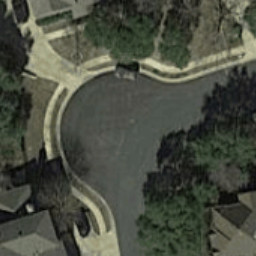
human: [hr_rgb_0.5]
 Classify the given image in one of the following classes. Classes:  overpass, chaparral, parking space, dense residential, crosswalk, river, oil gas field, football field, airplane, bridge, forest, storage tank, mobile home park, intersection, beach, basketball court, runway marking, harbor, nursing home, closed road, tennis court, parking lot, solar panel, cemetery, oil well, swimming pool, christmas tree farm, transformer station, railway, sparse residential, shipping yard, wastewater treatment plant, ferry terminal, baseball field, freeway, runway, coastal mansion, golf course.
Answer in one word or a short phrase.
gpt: closed road